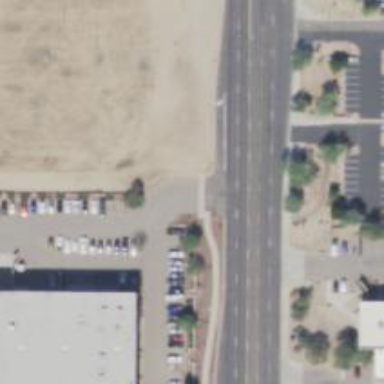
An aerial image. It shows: Secondary road with asphalt surface.